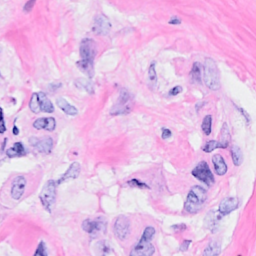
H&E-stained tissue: Breast